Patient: sex F, age 39
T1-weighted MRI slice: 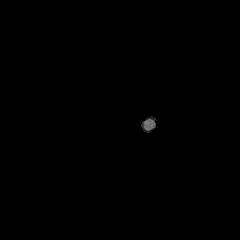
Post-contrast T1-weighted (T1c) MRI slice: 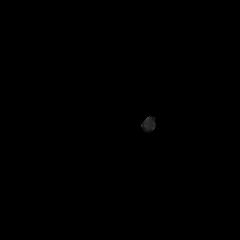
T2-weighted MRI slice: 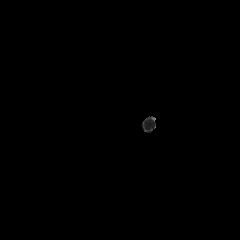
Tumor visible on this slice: no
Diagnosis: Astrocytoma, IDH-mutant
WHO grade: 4